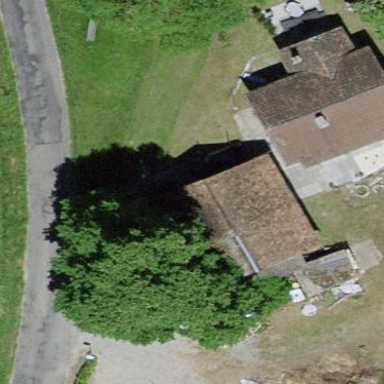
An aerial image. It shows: Barn.